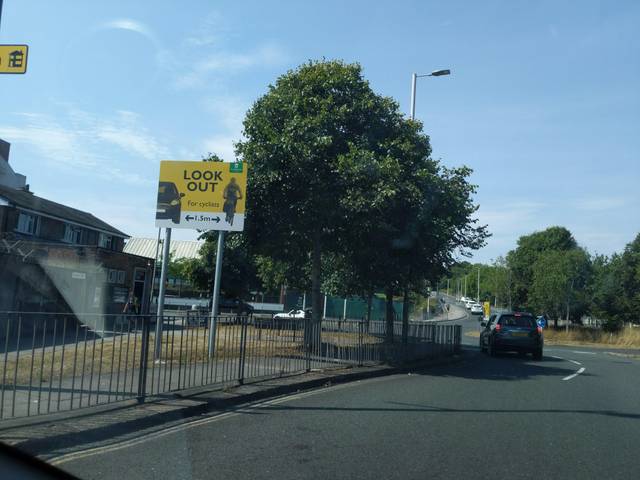
Region: United Kingdom
Coordinates: 50.369, -4.162